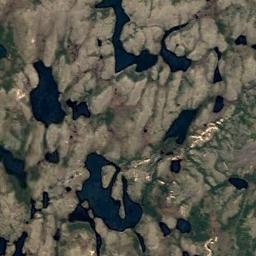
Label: wetland